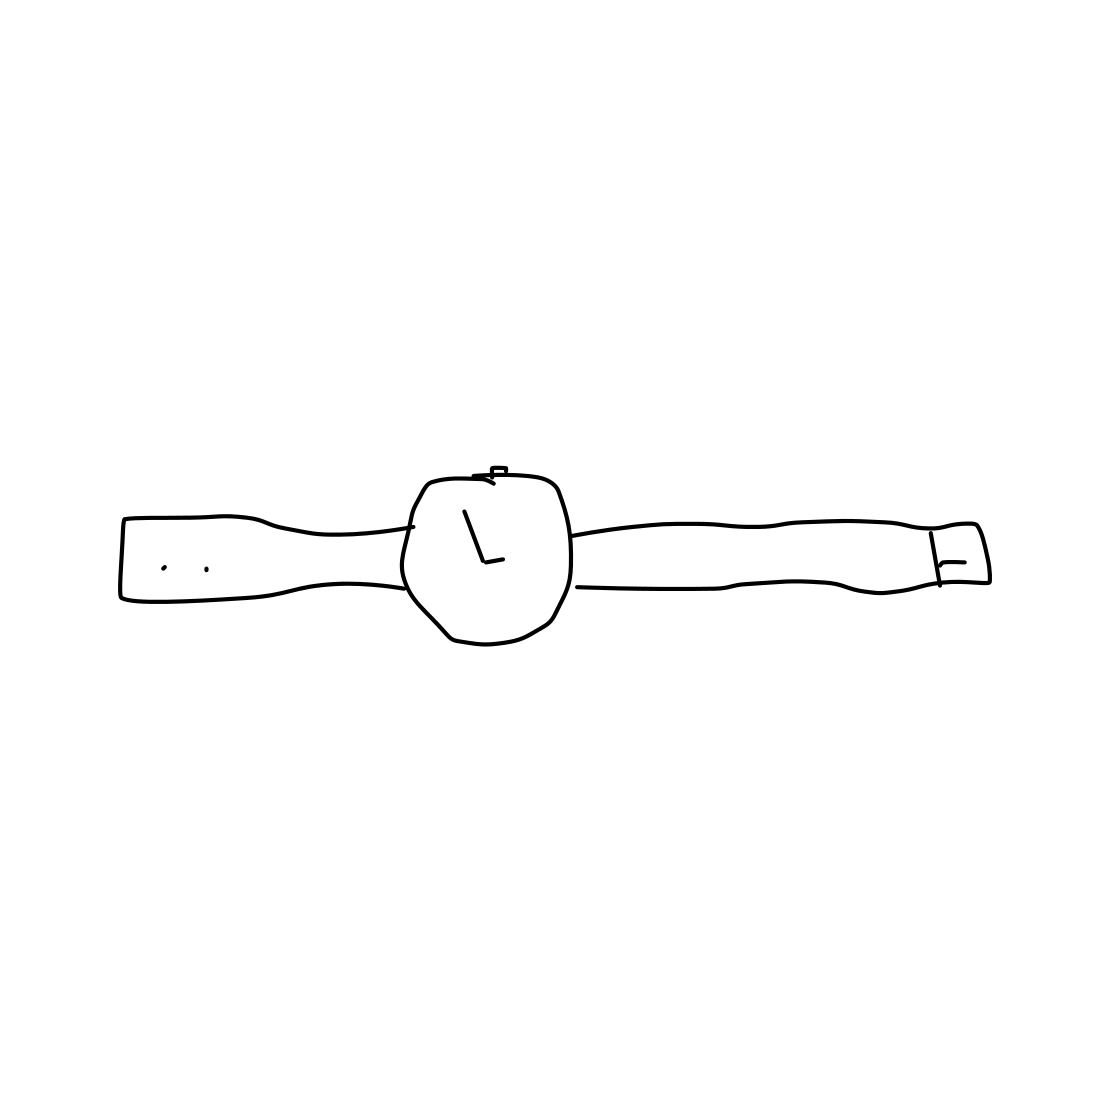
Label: wrist-watch